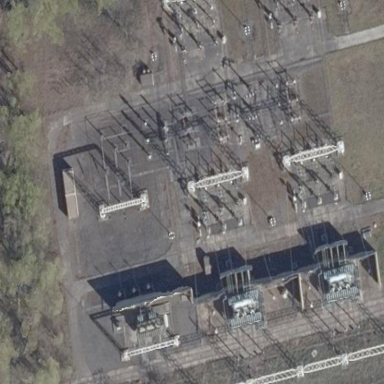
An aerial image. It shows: Power substation with transmission level designation. It is enclosed by fence.